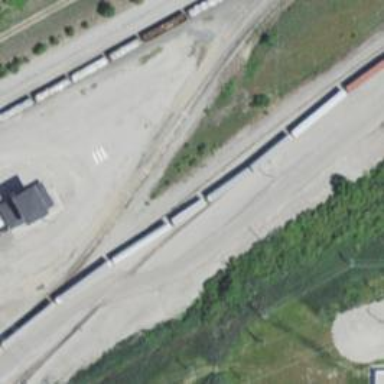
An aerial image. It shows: Railway siding for service.